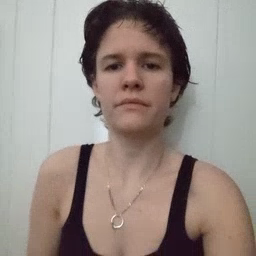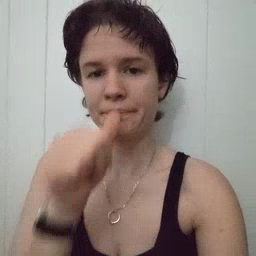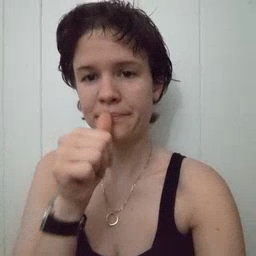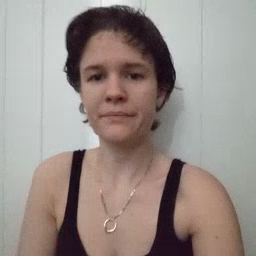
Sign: nuts